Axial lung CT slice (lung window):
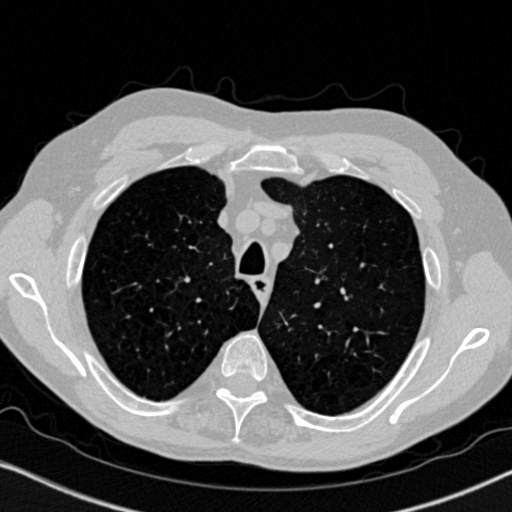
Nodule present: no